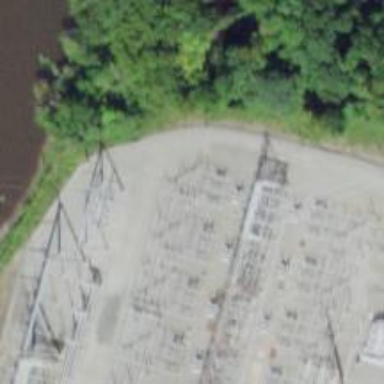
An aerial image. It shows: Switch used for power control.